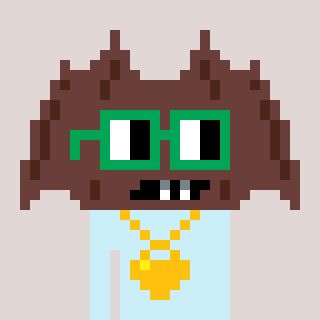
a pixel art character with square green glasses, a bat-shaped head and a cold-colored body on a warm background